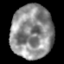
Tissue: lung
Cell type: T cells
Senescence score: 0.241
Nuclear area (px): 2206
Mean DAPI intensity: 141.519